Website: walmart
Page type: payment
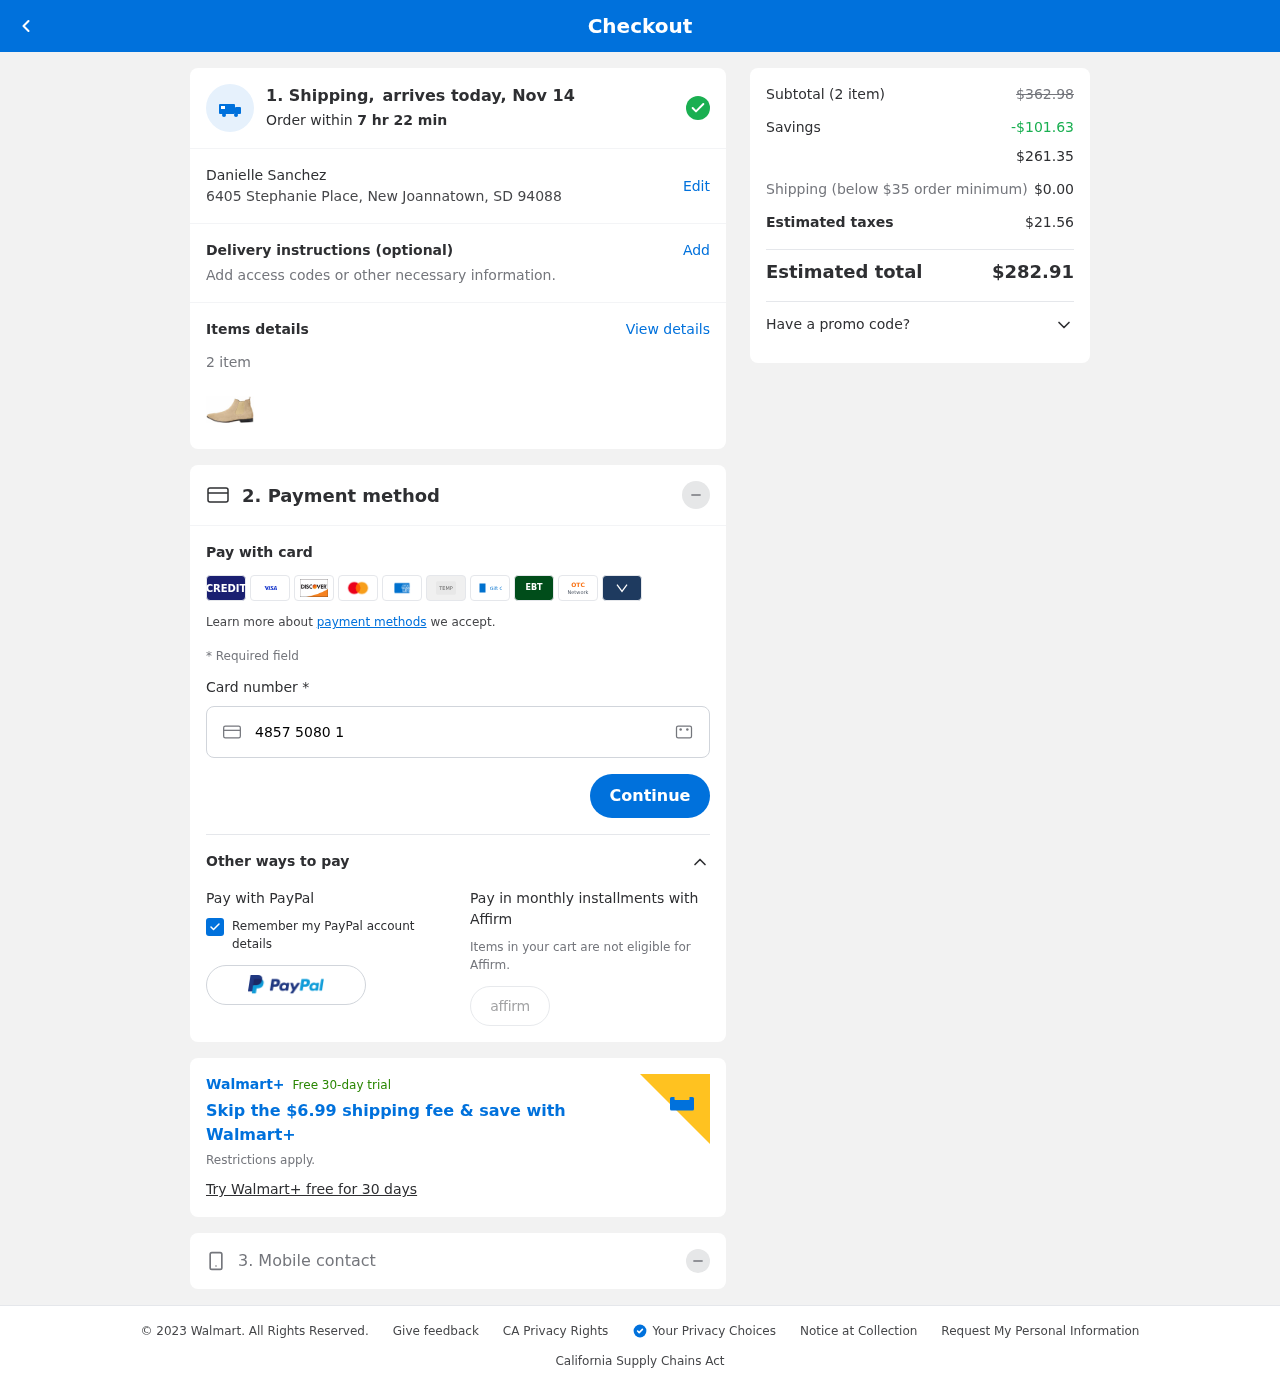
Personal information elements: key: PII_FULLNAME
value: Danielle Sanchez
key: PII_STREET
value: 6405 Stephanie Place
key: PII_CITY_STATE_ZIP
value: New Joannatown, SD 94088
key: PII_CARD_NUMBER
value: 4857 5080 1025 6962
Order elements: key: ORDER_DELIVERY_DATE
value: Nov 14
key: ORDER_NUM_ITEMS
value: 2
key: ORDER_SUBTOTAL_BEFORE_SAVINGS
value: $362.98
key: ORDER_SAVINGS
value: -$101.63
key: ORDER_SUBTOTAL
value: $261.35
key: ORDER_SHIPPING_COST
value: $0.00
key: ORDER_TAX
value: $21.56
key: ORDER_TOTAL
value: $282.91